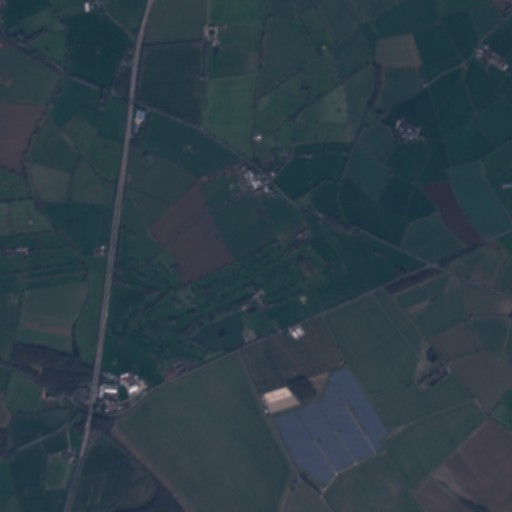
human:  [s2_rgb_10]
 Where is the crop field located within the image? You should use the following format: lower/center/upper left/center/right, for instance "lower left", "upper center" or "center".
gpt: The crop field is located in the lower left of the image.
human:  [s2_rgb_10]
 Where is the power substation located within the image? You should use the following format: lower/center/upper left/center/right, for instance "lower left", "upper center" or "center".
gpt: The power substation is located in the lower center of the image.
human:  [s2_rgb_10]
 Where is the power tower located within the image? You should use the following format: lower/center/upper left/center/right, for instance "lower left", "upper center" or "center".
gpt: The power tower is located in the lower left of the image.
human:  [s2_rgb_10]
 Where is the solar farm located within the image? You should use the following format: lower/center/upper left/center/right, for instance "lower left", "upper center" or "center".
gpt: The solar farm is located in the lower right of the image.
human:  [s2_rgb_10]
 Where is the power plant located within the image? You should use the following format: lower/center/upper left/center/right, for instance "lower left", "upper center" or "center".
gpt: There is no power plant in the image.